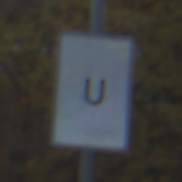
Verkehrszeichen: AnkuendigungOderFortsetzungUmleitungOhnePfeilsymbol
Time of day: SunriseSunset
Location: Outdoor (Nature)
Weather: PartlyCloudy
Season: Autumn
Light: Natural